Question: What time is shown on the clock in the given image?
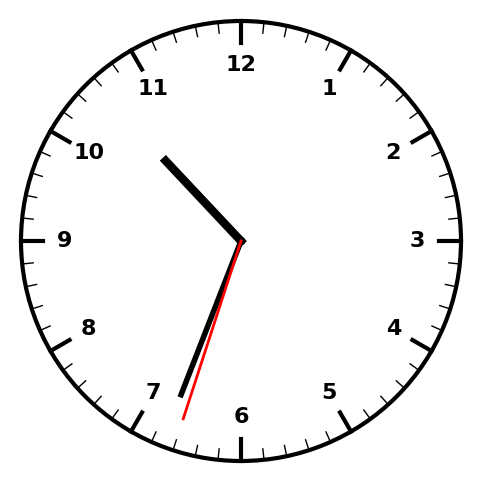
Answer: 10:33:33